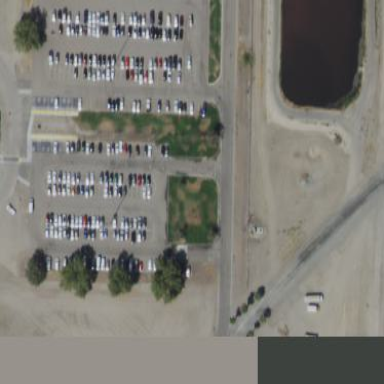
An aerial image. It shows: Parking area with surface.